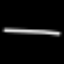
Label: line